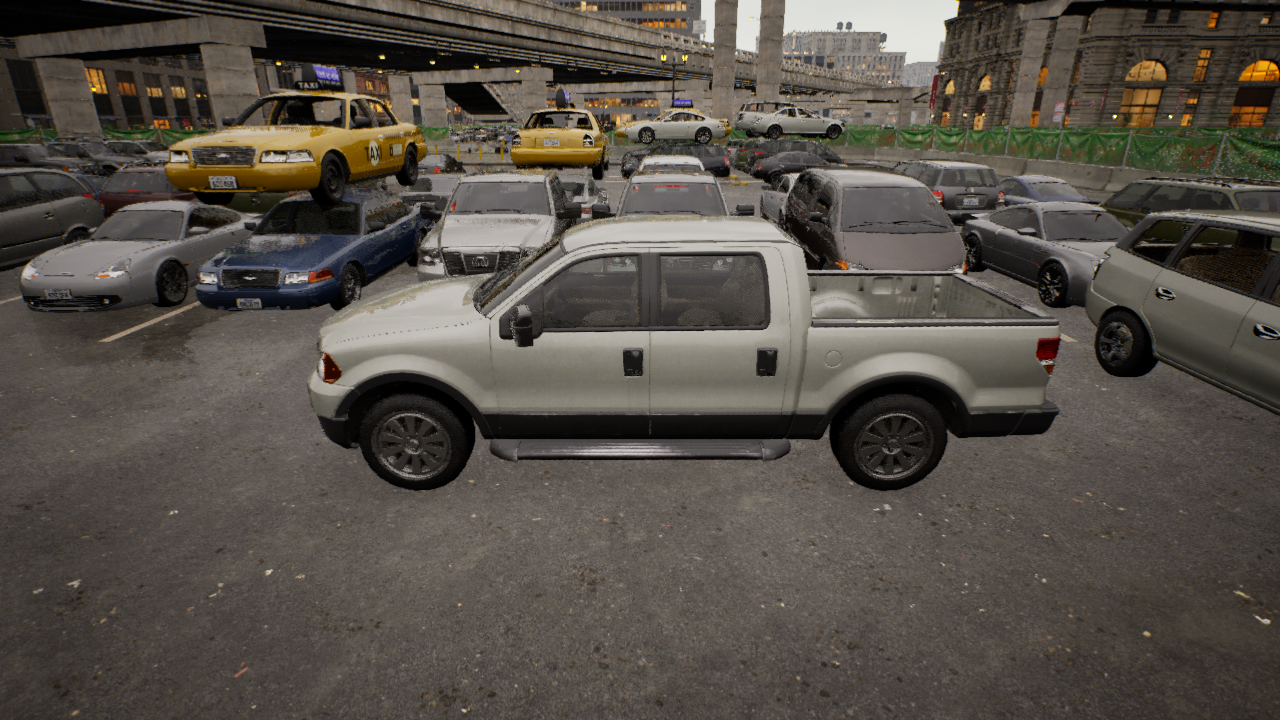
Venue: arterial
Lighting: golden hour
Vehicle rig: pickup